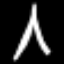
Label: The Eiffel Tower